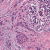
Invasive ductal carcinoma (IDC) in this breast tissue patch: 0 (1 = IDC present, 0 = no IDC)